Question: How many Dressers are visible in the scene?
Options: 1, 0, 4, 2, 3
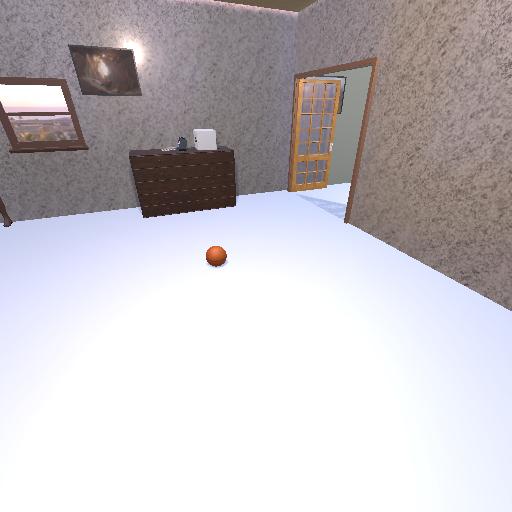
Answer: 1